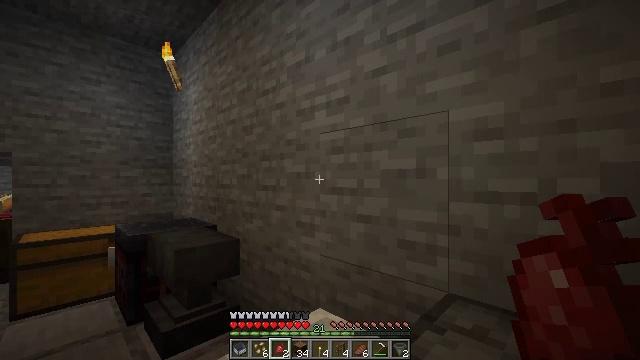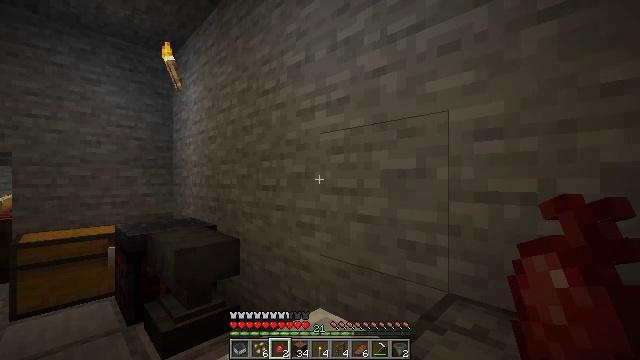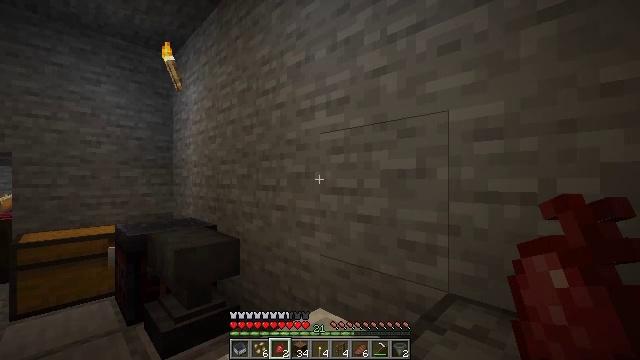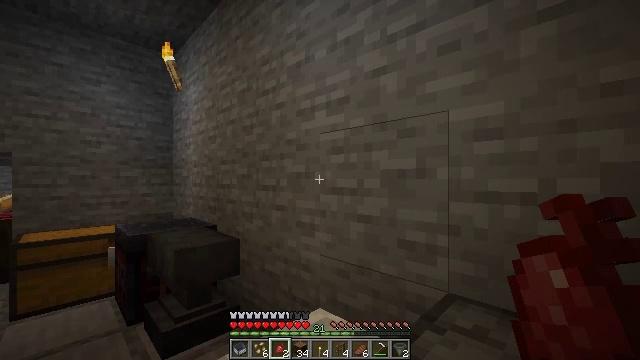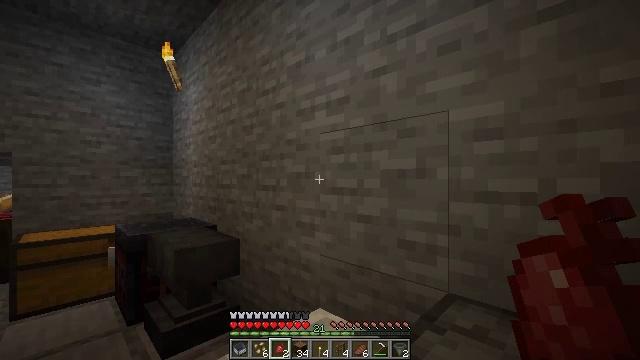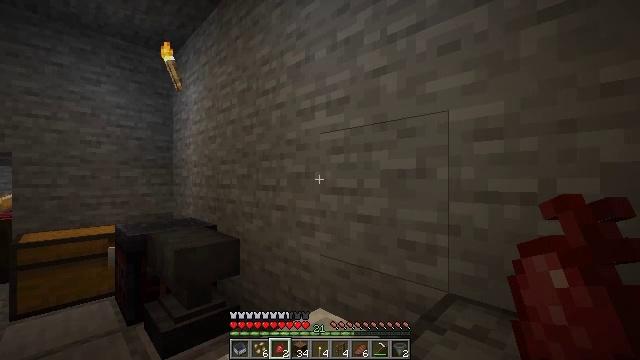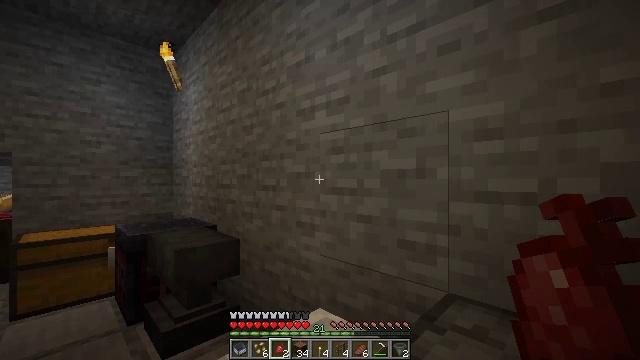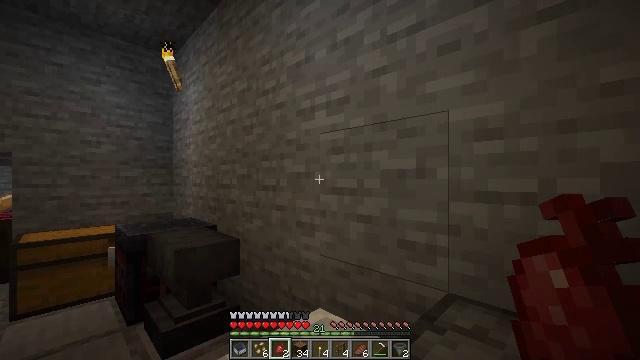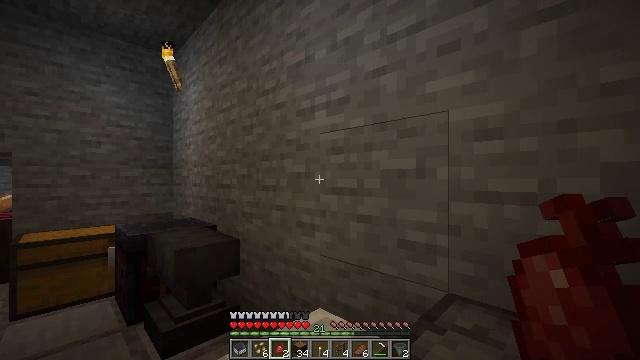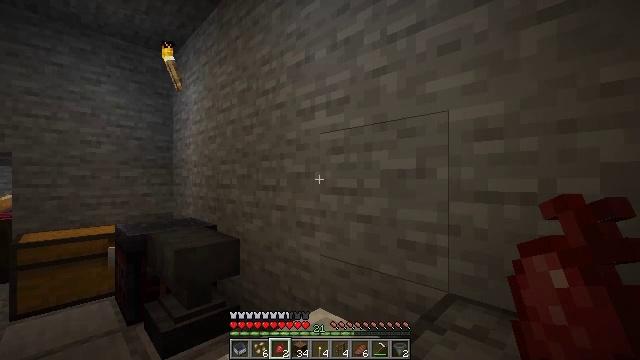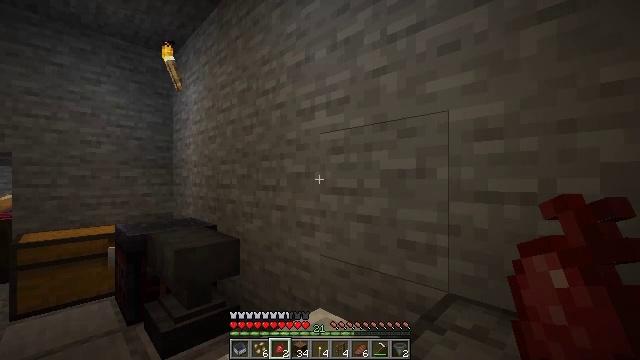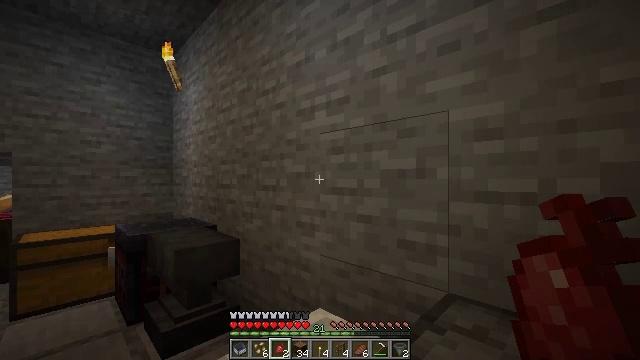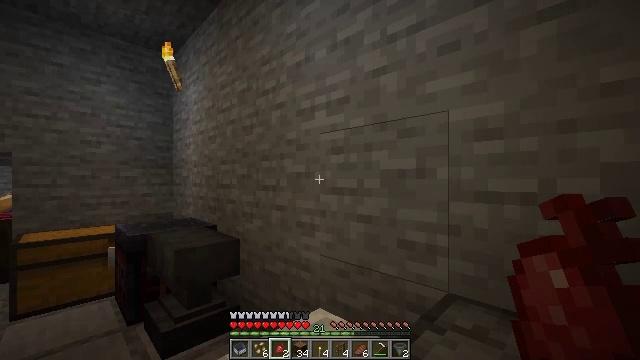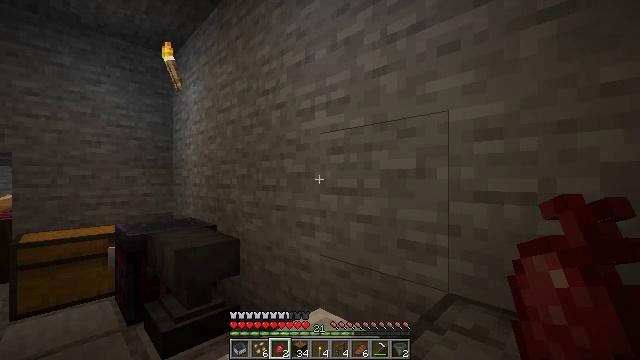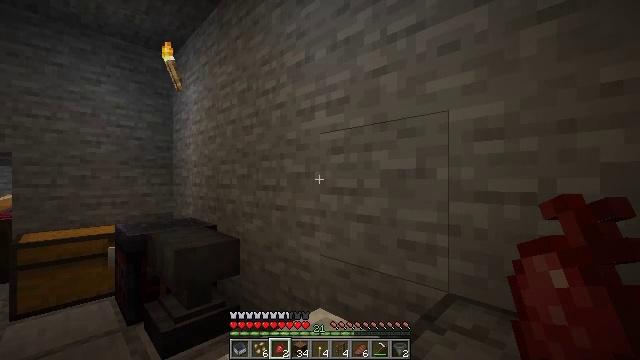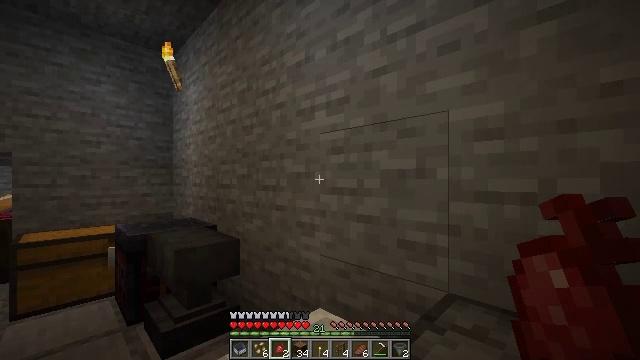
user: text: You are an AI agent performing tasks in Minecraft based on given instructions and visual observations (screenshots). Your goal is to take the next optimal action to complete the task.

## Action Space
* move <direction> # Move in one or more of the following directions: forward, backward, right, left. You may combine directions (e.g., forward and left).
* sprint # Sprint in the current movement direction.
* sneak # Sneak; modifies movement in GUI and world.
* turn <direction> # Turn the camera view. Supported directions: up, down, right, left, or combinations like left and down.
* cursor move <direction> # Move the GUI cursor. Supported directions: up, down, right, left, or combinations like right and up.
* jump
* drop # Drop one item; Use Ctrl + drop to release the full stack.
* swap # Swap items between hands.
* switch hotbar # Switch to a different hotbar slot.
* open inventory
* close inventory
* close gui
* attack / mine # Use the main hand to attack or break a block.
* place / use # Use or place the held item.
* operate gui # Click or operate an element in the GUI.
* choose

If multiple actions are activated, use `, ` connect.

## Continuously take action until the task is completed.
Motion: motion action
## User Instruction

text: Harvest the mature beetroots.
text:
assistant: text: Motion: no_op
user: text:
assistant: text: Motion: no_op
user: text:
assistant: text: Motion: no_op
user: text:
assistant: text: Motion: no_op
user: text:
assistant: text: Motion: no_op
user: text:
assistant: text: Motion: no_op
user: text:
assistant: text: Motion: no_op
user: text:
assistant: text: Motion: no_op
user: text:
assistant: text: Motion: no_op
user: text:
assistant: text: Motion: no_op
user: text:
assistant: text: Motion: no_op
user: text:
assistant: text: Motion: no_op
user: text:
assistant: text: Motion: no_op
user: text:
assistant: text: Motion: no_op
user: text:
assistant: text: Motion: no_op
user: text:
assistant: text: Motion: no_op
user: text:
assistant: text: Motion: no_op
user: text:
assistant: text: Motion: no_op
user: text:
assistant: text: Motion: no_op
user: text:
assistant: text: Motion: no_op
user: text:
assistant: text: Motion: no_op
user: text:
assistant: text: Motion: no_op
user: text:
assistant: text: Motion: no_op
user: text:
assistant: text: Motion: no_op
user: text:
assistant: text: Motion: no_op
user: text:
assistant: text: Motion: no_op
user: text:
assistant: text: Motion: no_op
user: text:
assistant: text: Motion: no_op
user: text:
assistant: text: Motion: no_op
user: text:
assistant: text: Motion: no_op